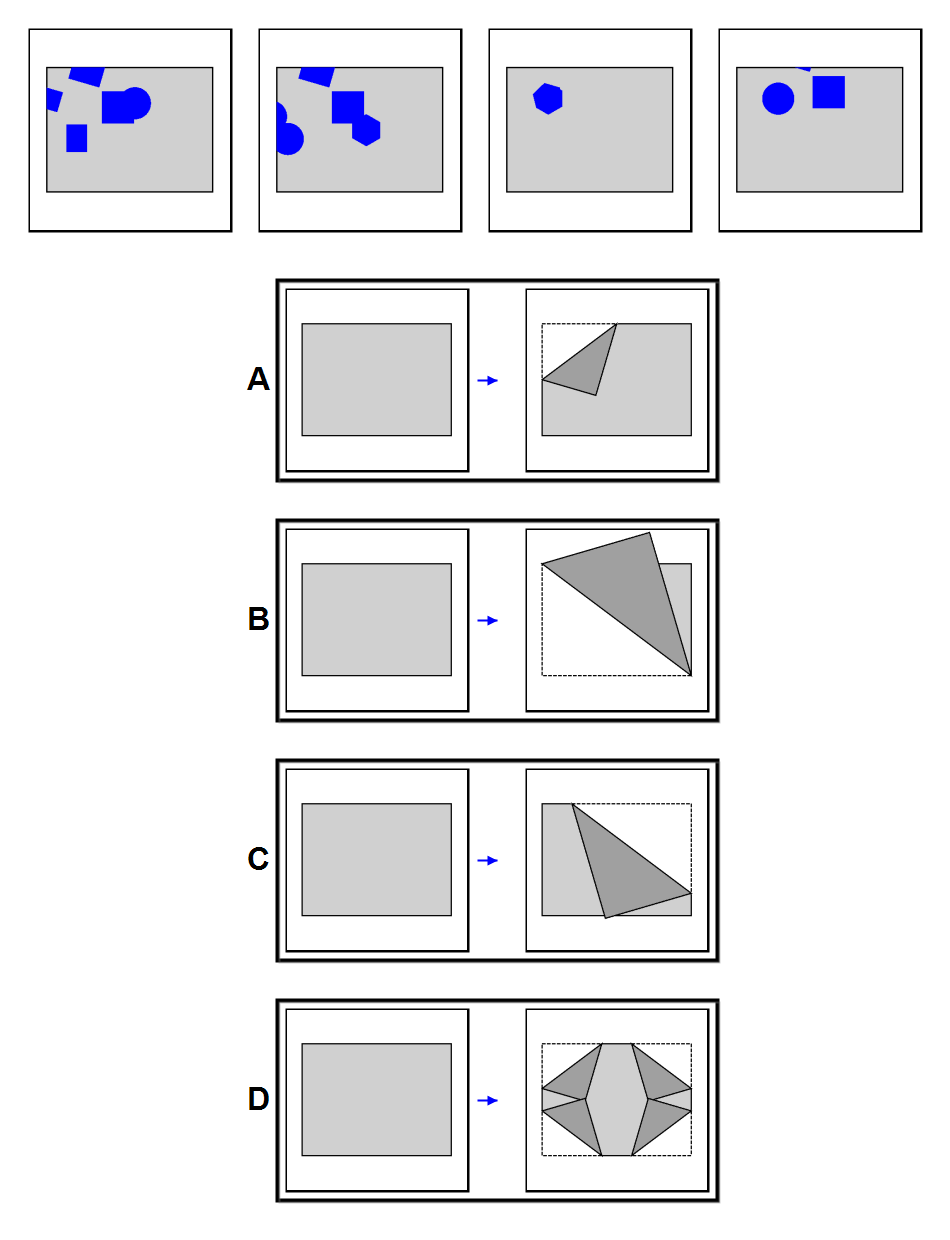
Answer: A